Question: I created a node env using <URL>.
If I try to run 'grunt server' I get an error stating:
'''
Fatal error: Unable to find local grunt.
If you're seeing this message, either a Gruntfile wasn't found or grunt
hasn't been installed locally to your project. For more information about
installing and configuring grunt, please see the Getting Started guide:
http://gruntjs.com/getting-started
'''
If i go to preview than connect to port 3000 i get this

The Reference states for node to change 127.0.0.1 or "localhost" to 0.0.0.0
'''
var http = require('http');
http.createServer(function (req, res) {
res.writeHead(200, {'Content-Type': 'text/plain'});
res.end('Hello World
');
}).listen(3000, '0.0.0.0');
console.log('Server running at http://0.0.0.0:3000/');
'''
Grunt syntaxes are a bit different for a server
'''
connect: {
options: {
port: 3000,
// Change this to '0.0.0.0' to access the server from outside.
hostname: '0.0.0.0' //
},
'''
Even after this change the errors persist. Failing when I run 'grunt server' or go to preview port 3000
Any ideas on what I'm doing incorrect? How do I run my grunt server so I may see my site in the broswer?
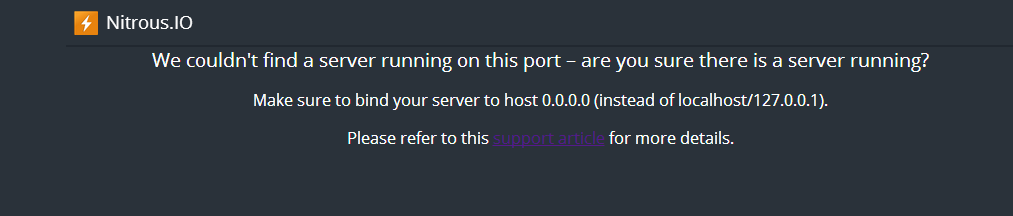
Answer: To summarize the comments this worked for me:
'''
gem install sass; gem install compass
yo webapp
'''
Edit 'Gruntfile.js' around line 43:
'''
connect: {
options: {
port: 3000, // <- changed this line
livereload: 35729,
hostname: '0.0.0.0' // <- changed this line
'''
Run 'grunt server' and click on the -Button / .